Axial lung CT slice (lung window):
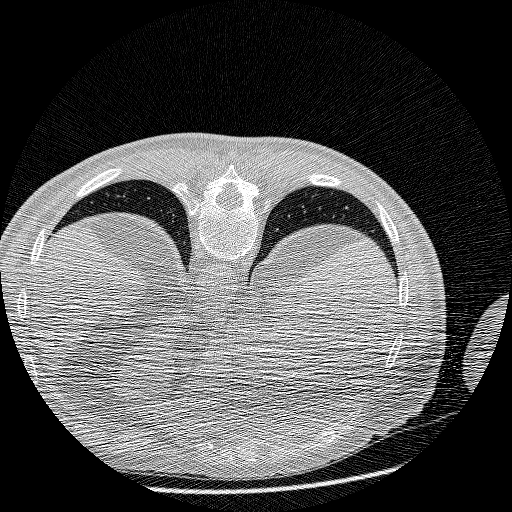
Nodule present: no